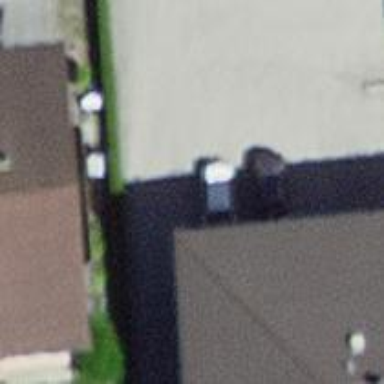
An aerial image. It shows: Driveway.